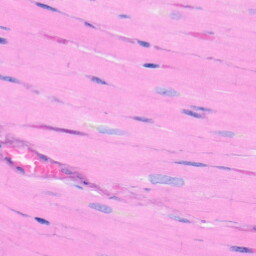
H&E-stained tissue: Heart